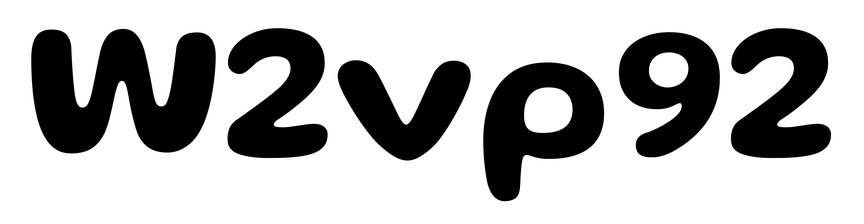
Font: Gluten_SemiBold